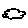
Label: cloud